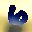
Label: 6